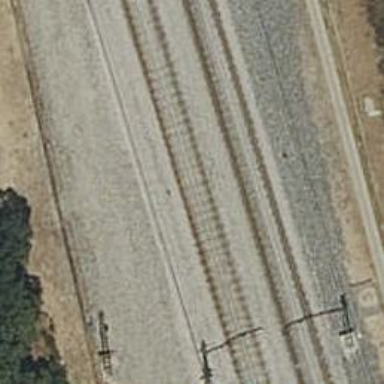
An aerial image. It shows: Railway track with contact line for electrification.